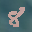
Label: 8